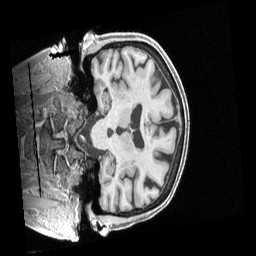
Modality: T1w
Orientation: coronal
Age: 74
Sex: female
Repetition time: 2.4 s
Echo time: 0.00222 s